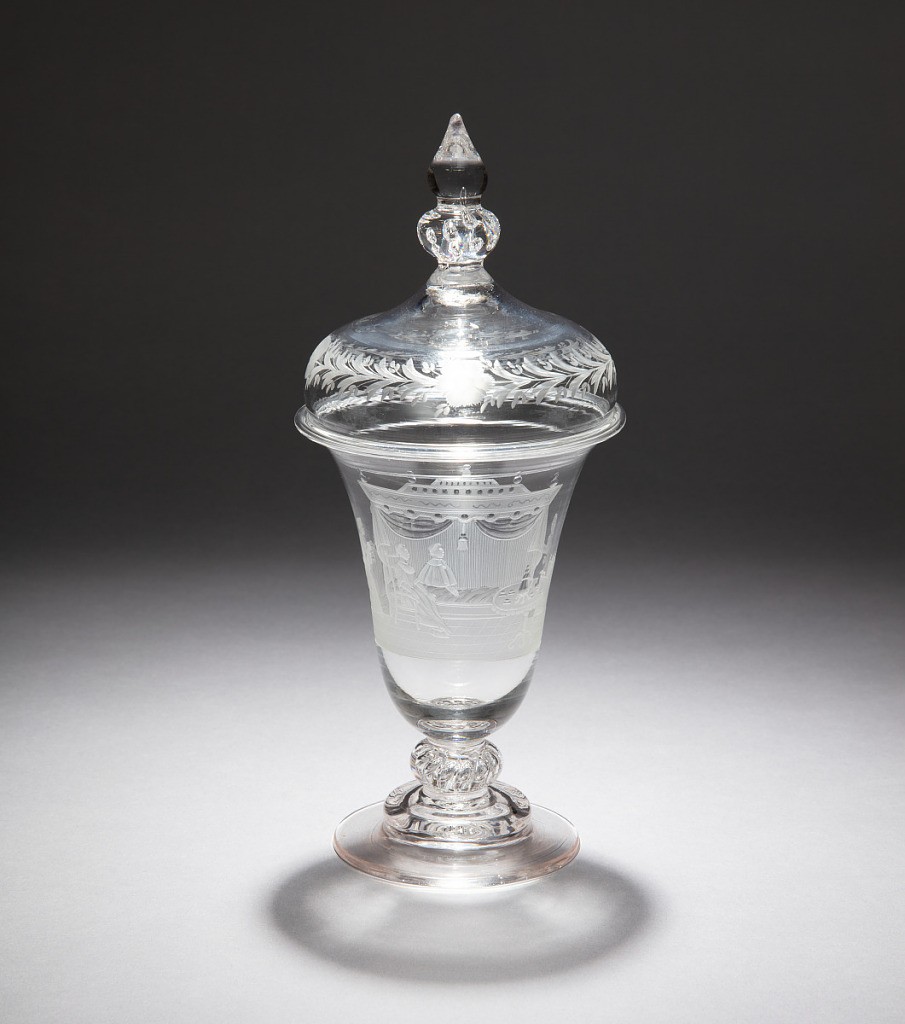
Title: One of a Pair of Covered Confinement Cups
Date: ca. 1760
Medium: lead glass
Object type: drinking glass and cover
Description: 2021-9-10-a,b: A pair of covered bell-shaped glasses wheel-engrav...;     2021-9-9,10: A pair of covered bell-shaped glasses wheel-engrav...;     2021-9-9-a,b: A pair of covered bell-shaped glasses wheel-engrav...